Interaction volume radius: 10 \u00c5
Interaction volume height: 25 \u00c5
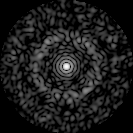
Disorder parameter: 0.8119